【题型】选择题　【知识点】函数　【难度】easy
已知函数$y = f(x)$的导函数$y = f'(x)$的图象如图所示，则函数$y = f(x)$的图象可能是（ ）

A.

B.

C.

D.

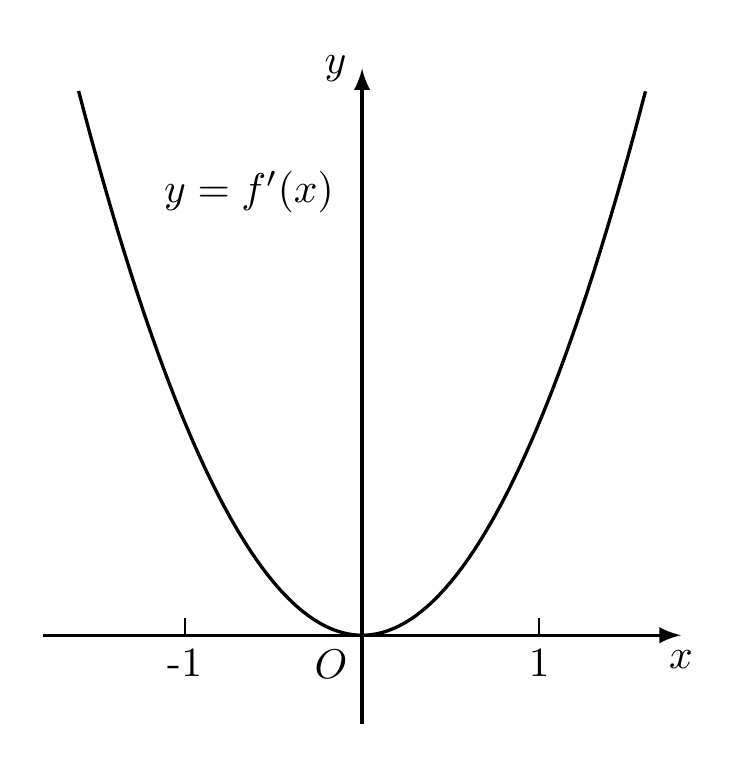
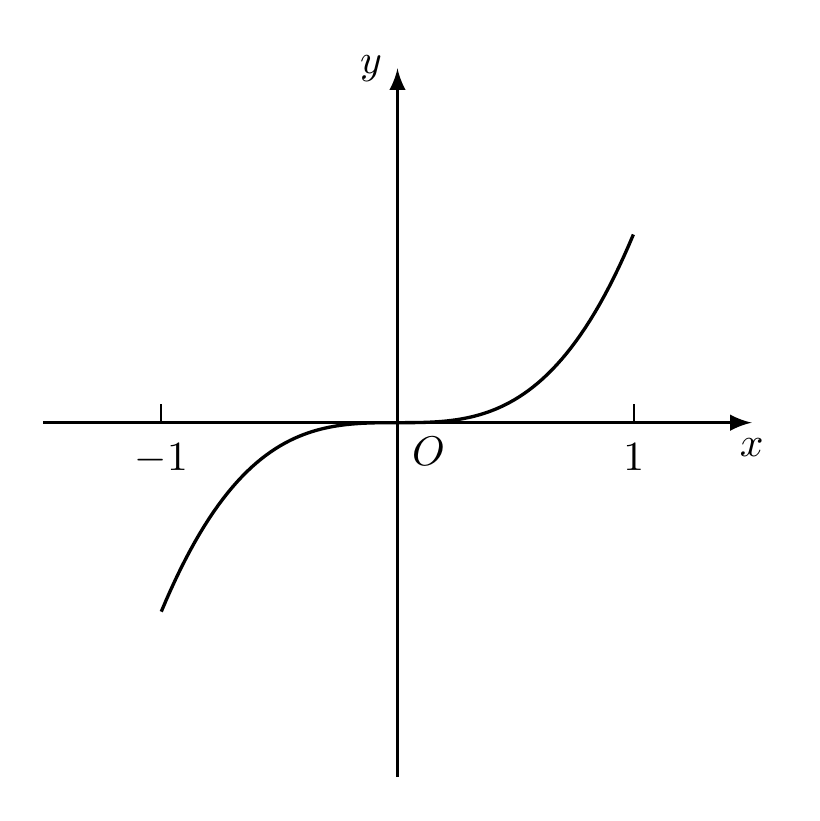
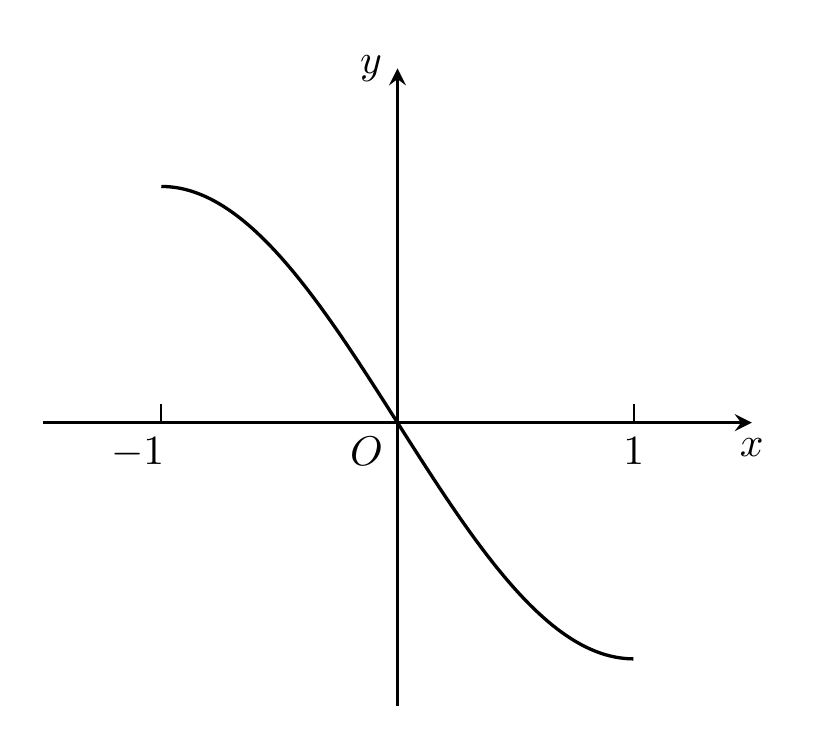
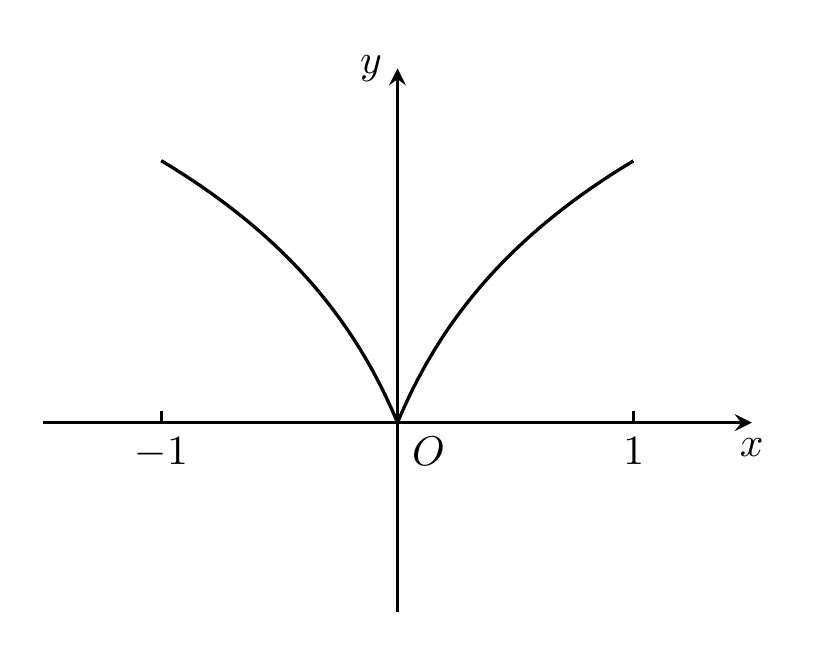
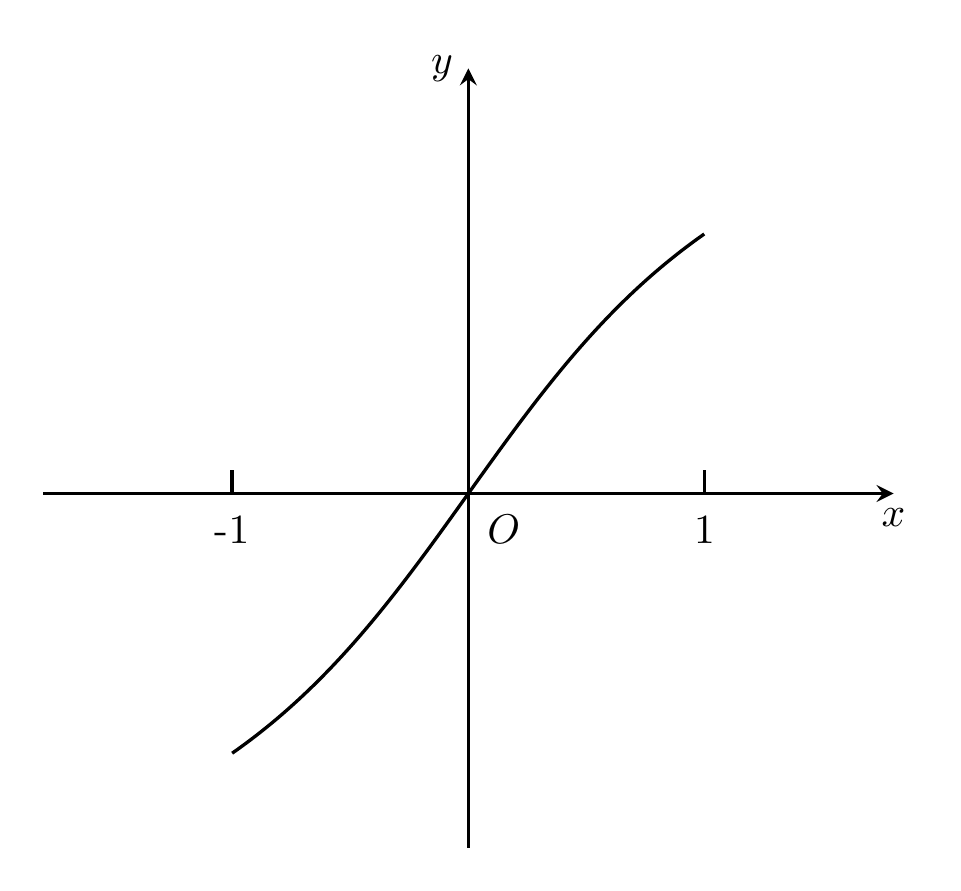
【解答】
【答案】$\boldsymbol{A}$

【分析】应用导函数正负与函数单调性的关系判断B，C，再根据导函数的函数值变化得出原函数的切线斜率变换判断A，D。

【解答】解：从导函数的图象可以看出，$f'(x) \ge 0$恒成立，\\
所以原函数$f(x)$的图象必然单调递增，排除B，C；\\
且导函数的函数值在区间$[-1,0]$上递减，即原函数在区间$[-1,0]$上的切线斜率递减，\\
导函数的函数值在区间$[0,1]$上递增，即原函数在区间$[0,1]$上的切线斜率递增，故A正确，D错误。

故选：$\boldsymbol{A}$。

【点评】本题主要考查了利用导数研究函数的单调性，属于基础题。